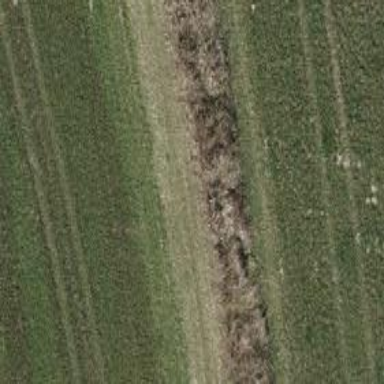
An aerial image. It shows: Hedge acting as barrier.